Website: crate-barrel
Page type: billing-address
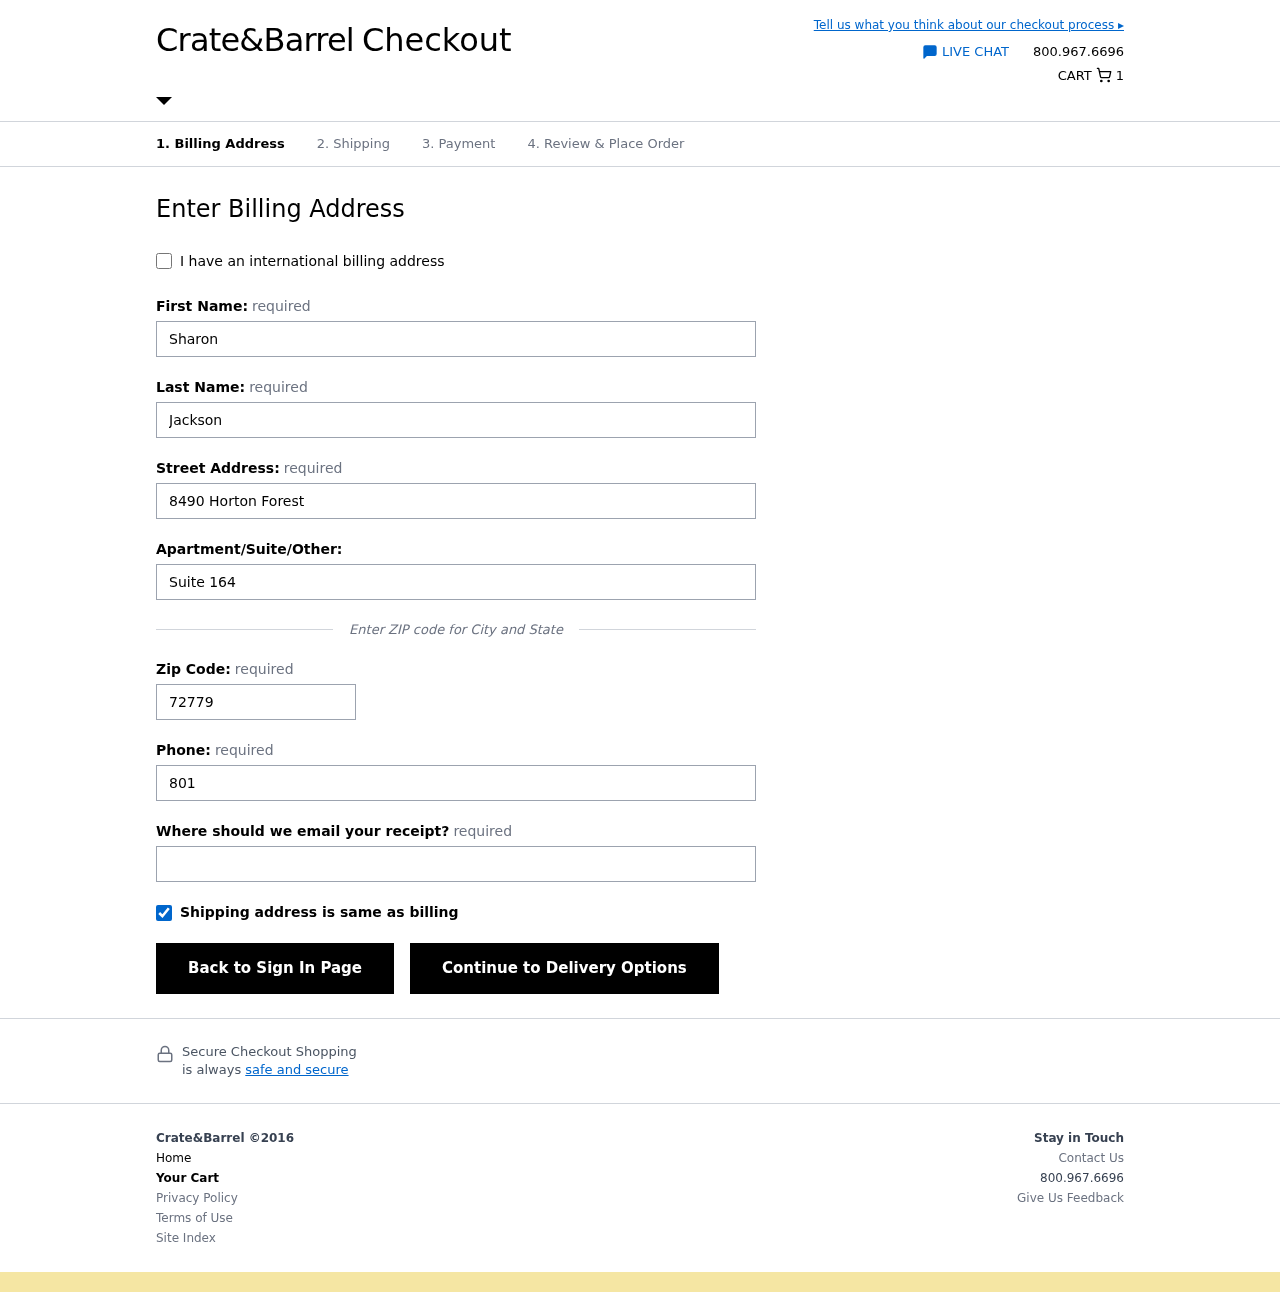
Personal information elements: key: PII_EMAIL
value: sharon.jackson@hotmail.com
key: PII_FIRSTNAME
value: Sharon
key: PII_LASTNAME
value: Jackson
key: PII_PHONE
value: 8014739103
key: PII_POSTCODE
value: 72779
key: PII_STREET
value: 8490 Horton Forest
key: PII_STREET2
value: Suite 164
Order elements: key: ORDER_NUM_ITEMS
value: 1